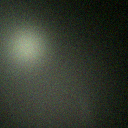
Screen state: off